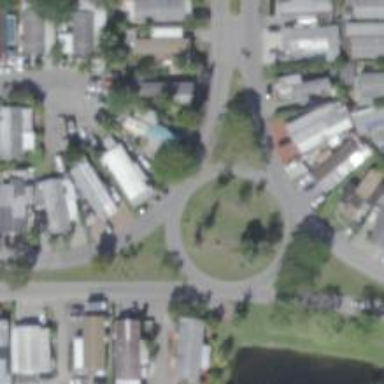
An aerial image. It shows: Residential road that intersects with roundabout.